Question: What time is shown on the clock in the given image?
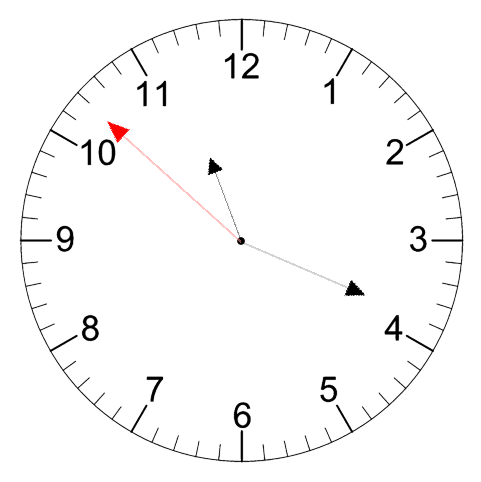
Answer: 11:18:52